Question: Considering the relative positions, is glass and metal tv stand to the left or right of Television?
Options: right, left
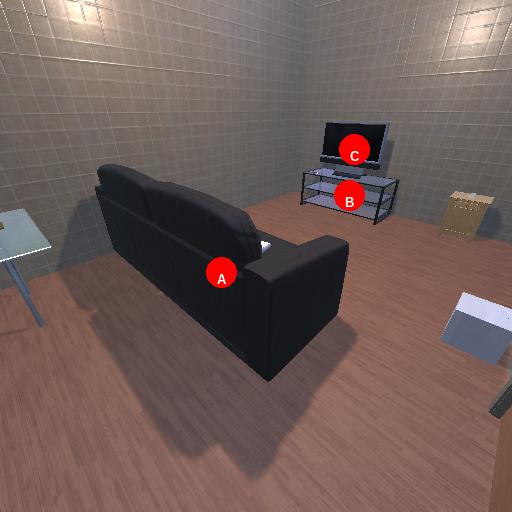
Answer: right